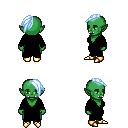
a pixel art fantasy rpg character, female body template, orc, green skin, black robe, teal pants, white cyan long mohawk hairstyle, gold boots, four views (front, back, left, right), 2x2 character sprite sheet, small pixel art, hard edges, no anti-aliasing